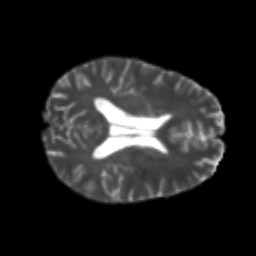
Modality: T2w
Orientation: axial
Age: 26
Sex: male
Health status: healthy
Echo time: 0.074 s